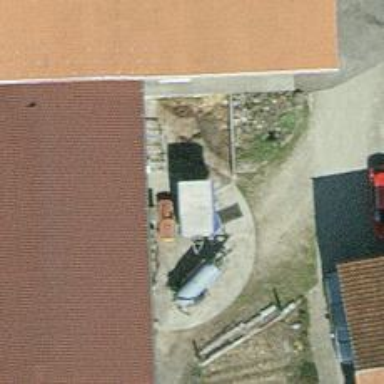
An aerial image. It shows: Farm shop.